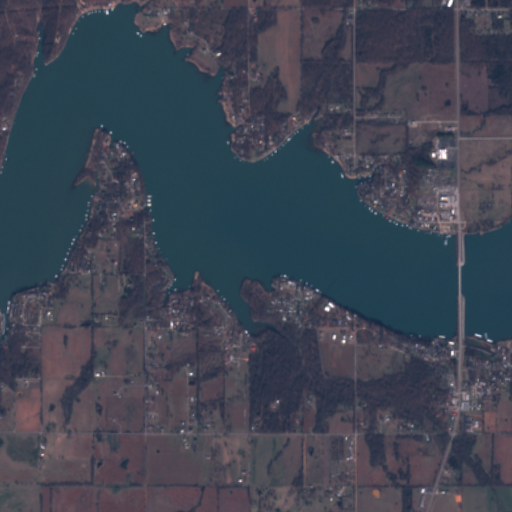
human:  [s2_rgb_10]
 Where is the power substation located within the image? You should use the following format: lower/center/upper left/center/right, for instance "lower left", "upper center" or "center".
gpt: The power substation is located in the upper right of the image.
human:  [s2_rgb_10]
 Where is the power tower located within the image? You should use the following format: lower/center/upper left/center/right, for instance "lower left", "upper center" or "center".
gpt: The power tower is located in the right of the image.
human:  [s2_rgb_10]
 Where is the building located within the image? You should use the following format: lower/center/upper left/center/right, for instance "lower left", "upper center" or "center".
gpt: The building is located in the center right of the image.
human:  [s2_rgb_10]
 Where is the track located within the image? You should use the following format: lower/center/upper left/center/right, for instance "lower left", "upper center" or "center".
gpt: There is no track in the image.